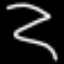
Label: squiggle